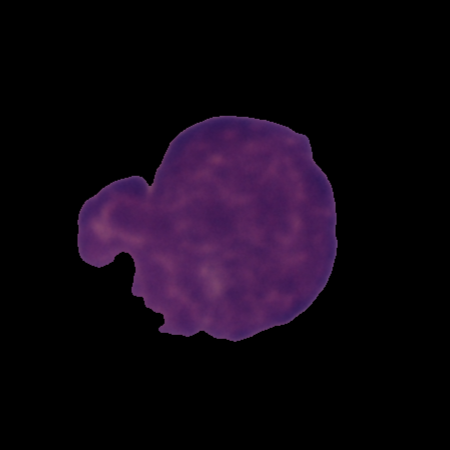
Label: cancer